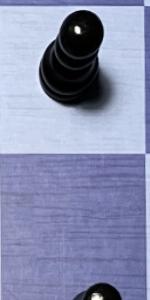
Label: Empty